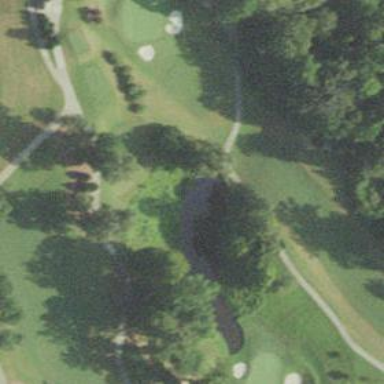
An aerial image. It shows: Path for golf carts.